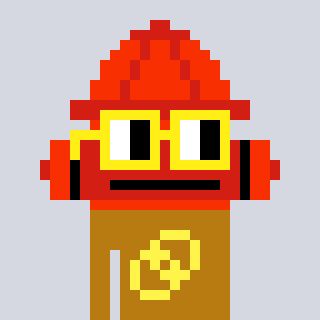
a pixel art character with square yellow glasses, a fire hydrant-shaped head and a gold-colored body on a cool background